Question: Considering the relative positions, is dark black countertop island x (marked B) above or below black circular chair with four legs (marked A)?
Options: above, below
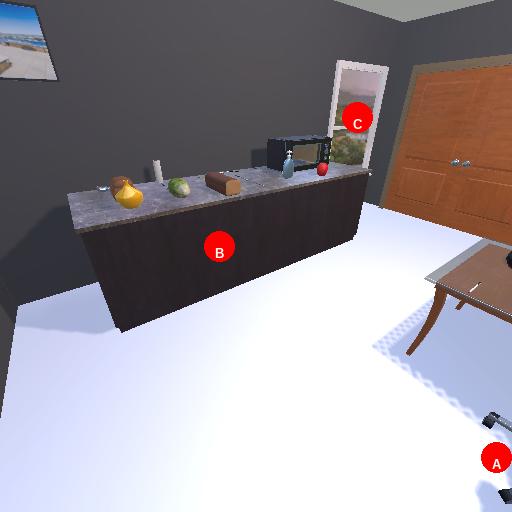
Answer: above